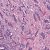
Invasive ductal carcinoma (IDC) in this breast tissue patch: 1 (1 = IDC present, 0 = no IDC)